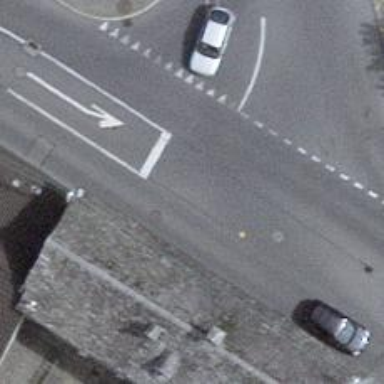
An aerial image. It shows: Primary road with asphalt surface and designated cycle lane.